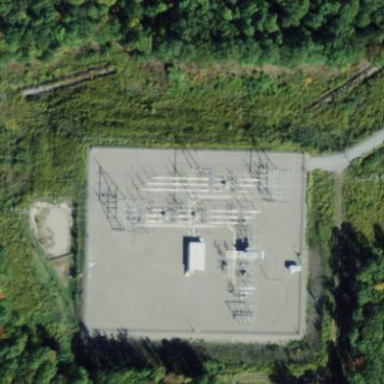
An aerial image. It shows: Substation surrounded by fence.